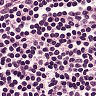
Metastatic tissue present: no